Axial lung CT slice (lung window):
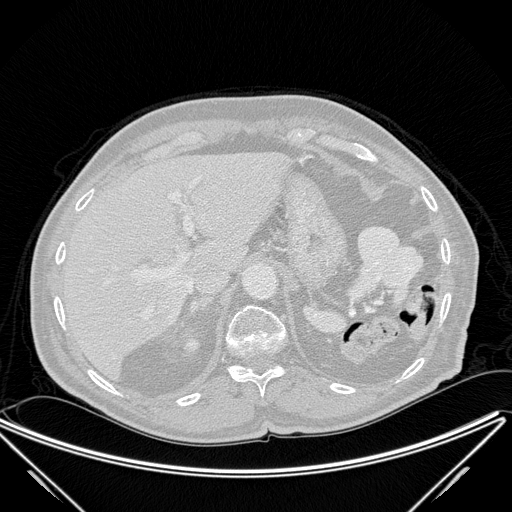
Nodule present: no